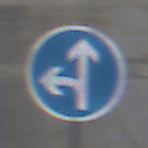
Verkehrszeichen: VorgeschriebeneFahrtrichtungGeradeausOderLinks
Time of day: Midday
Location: Outdoor (Urban)
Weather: Overcast
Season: NotSpecified
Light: Natural